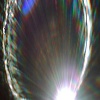
Label: sunburn